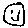
Label: smiley face